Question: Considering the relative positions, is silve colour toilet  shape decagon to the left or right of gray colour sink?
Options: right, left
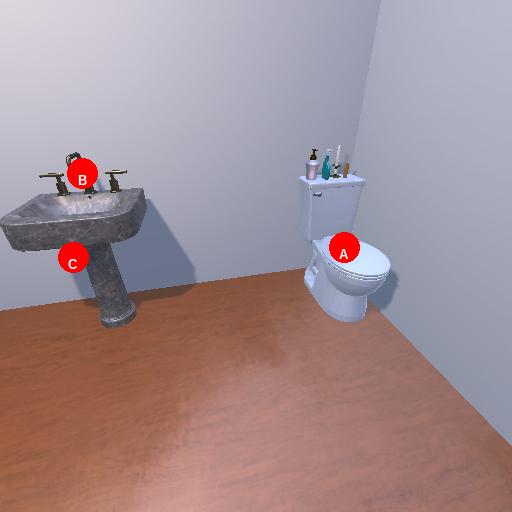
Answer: right